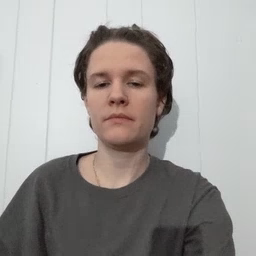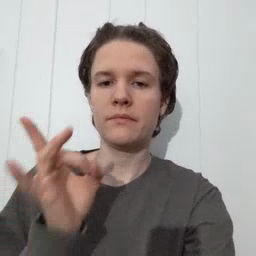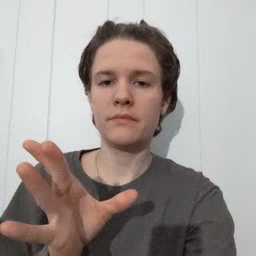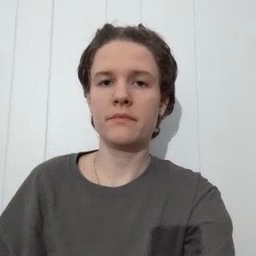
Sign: hate